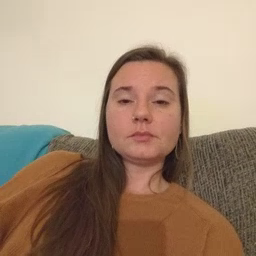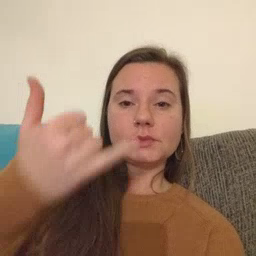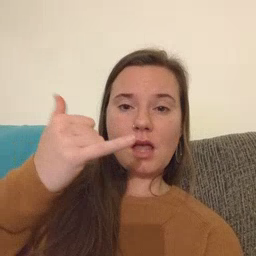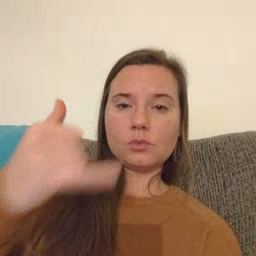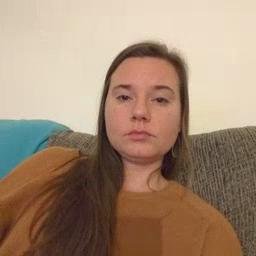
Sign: yellow